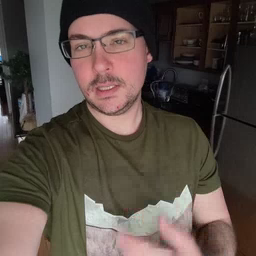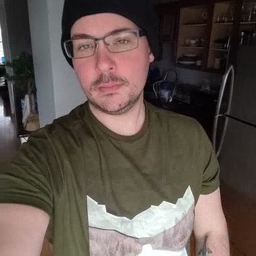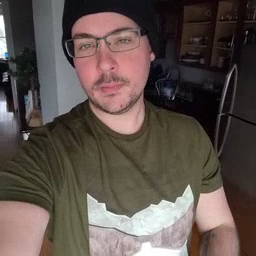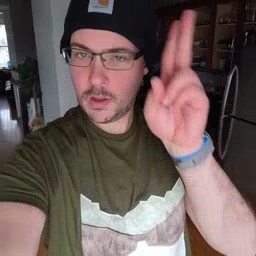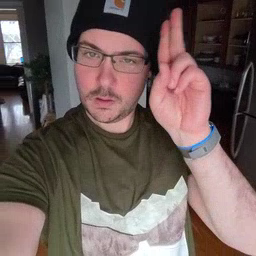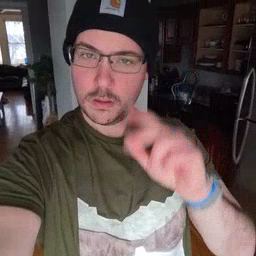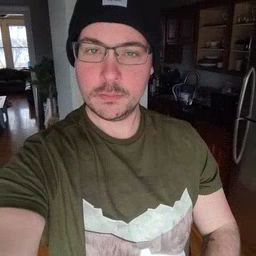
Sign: uncle